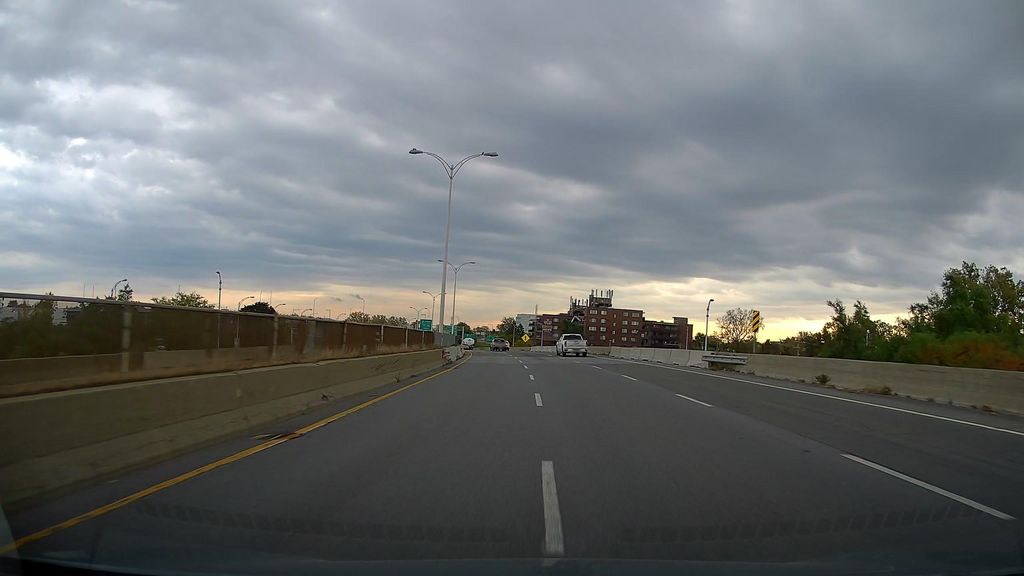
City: montreal